Question: I have a very annoying problem, when I try to open an imported project with my version of Eclipse, it tells me that I can't do it unless I download the version 21 of something.
Then it opens my SDK Manager and when I want to install the new packages to update my version, it's just impossible even after having accepted the terms and conditions.
Here is a picture :

Any help is welcome!
Thanks in advance.
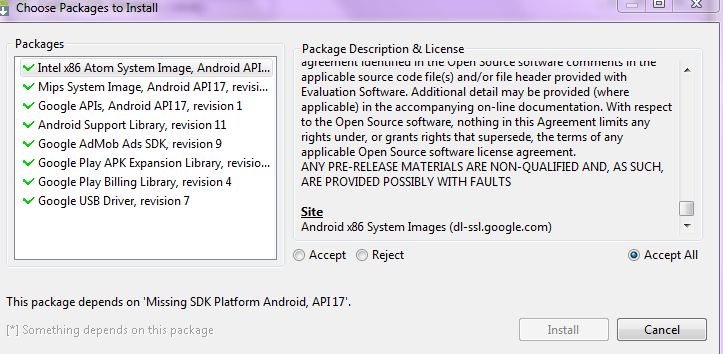
Answer: try First Clear your cache with 'Android SDK Manager--> Tools--> Option-->click on Clear cache' after Refreshing the List by
'Android SDK Manager --> Packages --> Reload'
Hope it will Help